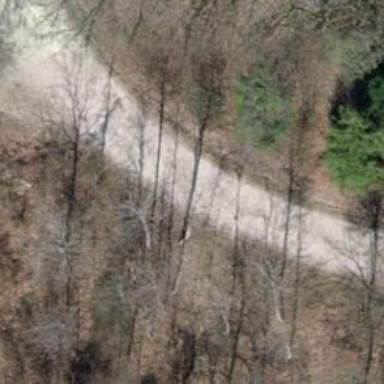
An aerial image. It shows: Gravel track with grade2 quality.